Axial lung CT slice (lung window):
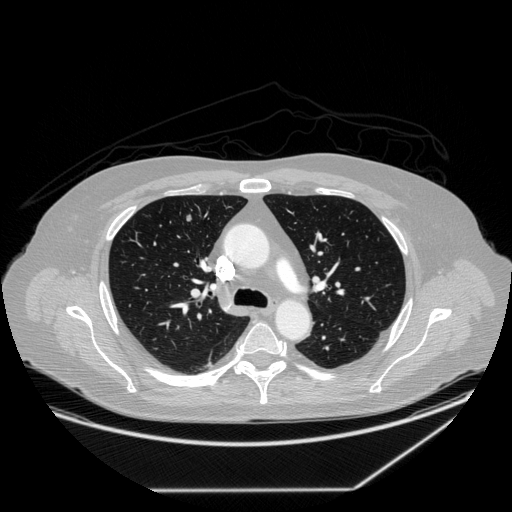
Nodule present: yes
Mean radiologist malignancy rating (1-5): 3